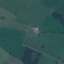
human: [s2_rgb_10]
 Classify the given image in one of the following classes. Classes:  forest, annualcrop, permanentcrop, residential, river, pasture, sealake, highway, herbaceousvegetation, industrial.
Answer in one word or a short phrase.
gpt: Pasture